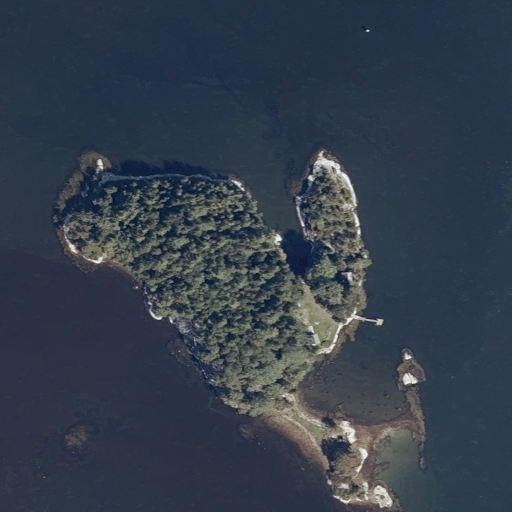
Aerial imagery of island in Maine named Dix Island containing open water, evergreen forest, herbaceous wetlands, grassland, and barren land